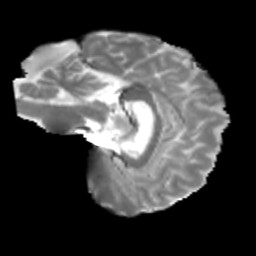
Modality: T2w
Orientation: sagittal
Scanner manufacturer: siemens
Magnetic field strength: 3 T
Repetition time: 4 s
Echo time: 0.0594 s